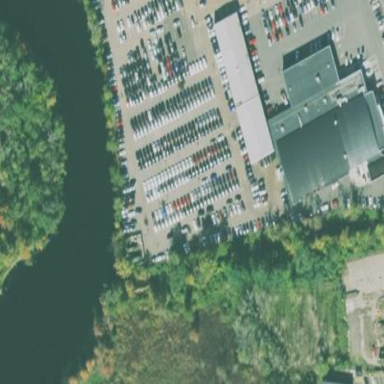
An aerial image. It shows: Building housing car shop.